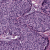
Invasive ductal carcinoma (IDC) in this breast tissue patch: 0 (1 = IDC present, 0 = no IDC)